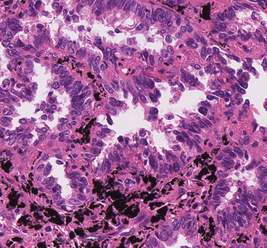
Tumor epithelial tissue: yes
Tumor-associated stroma tissue: yes
Normal tissue: no